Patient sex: M
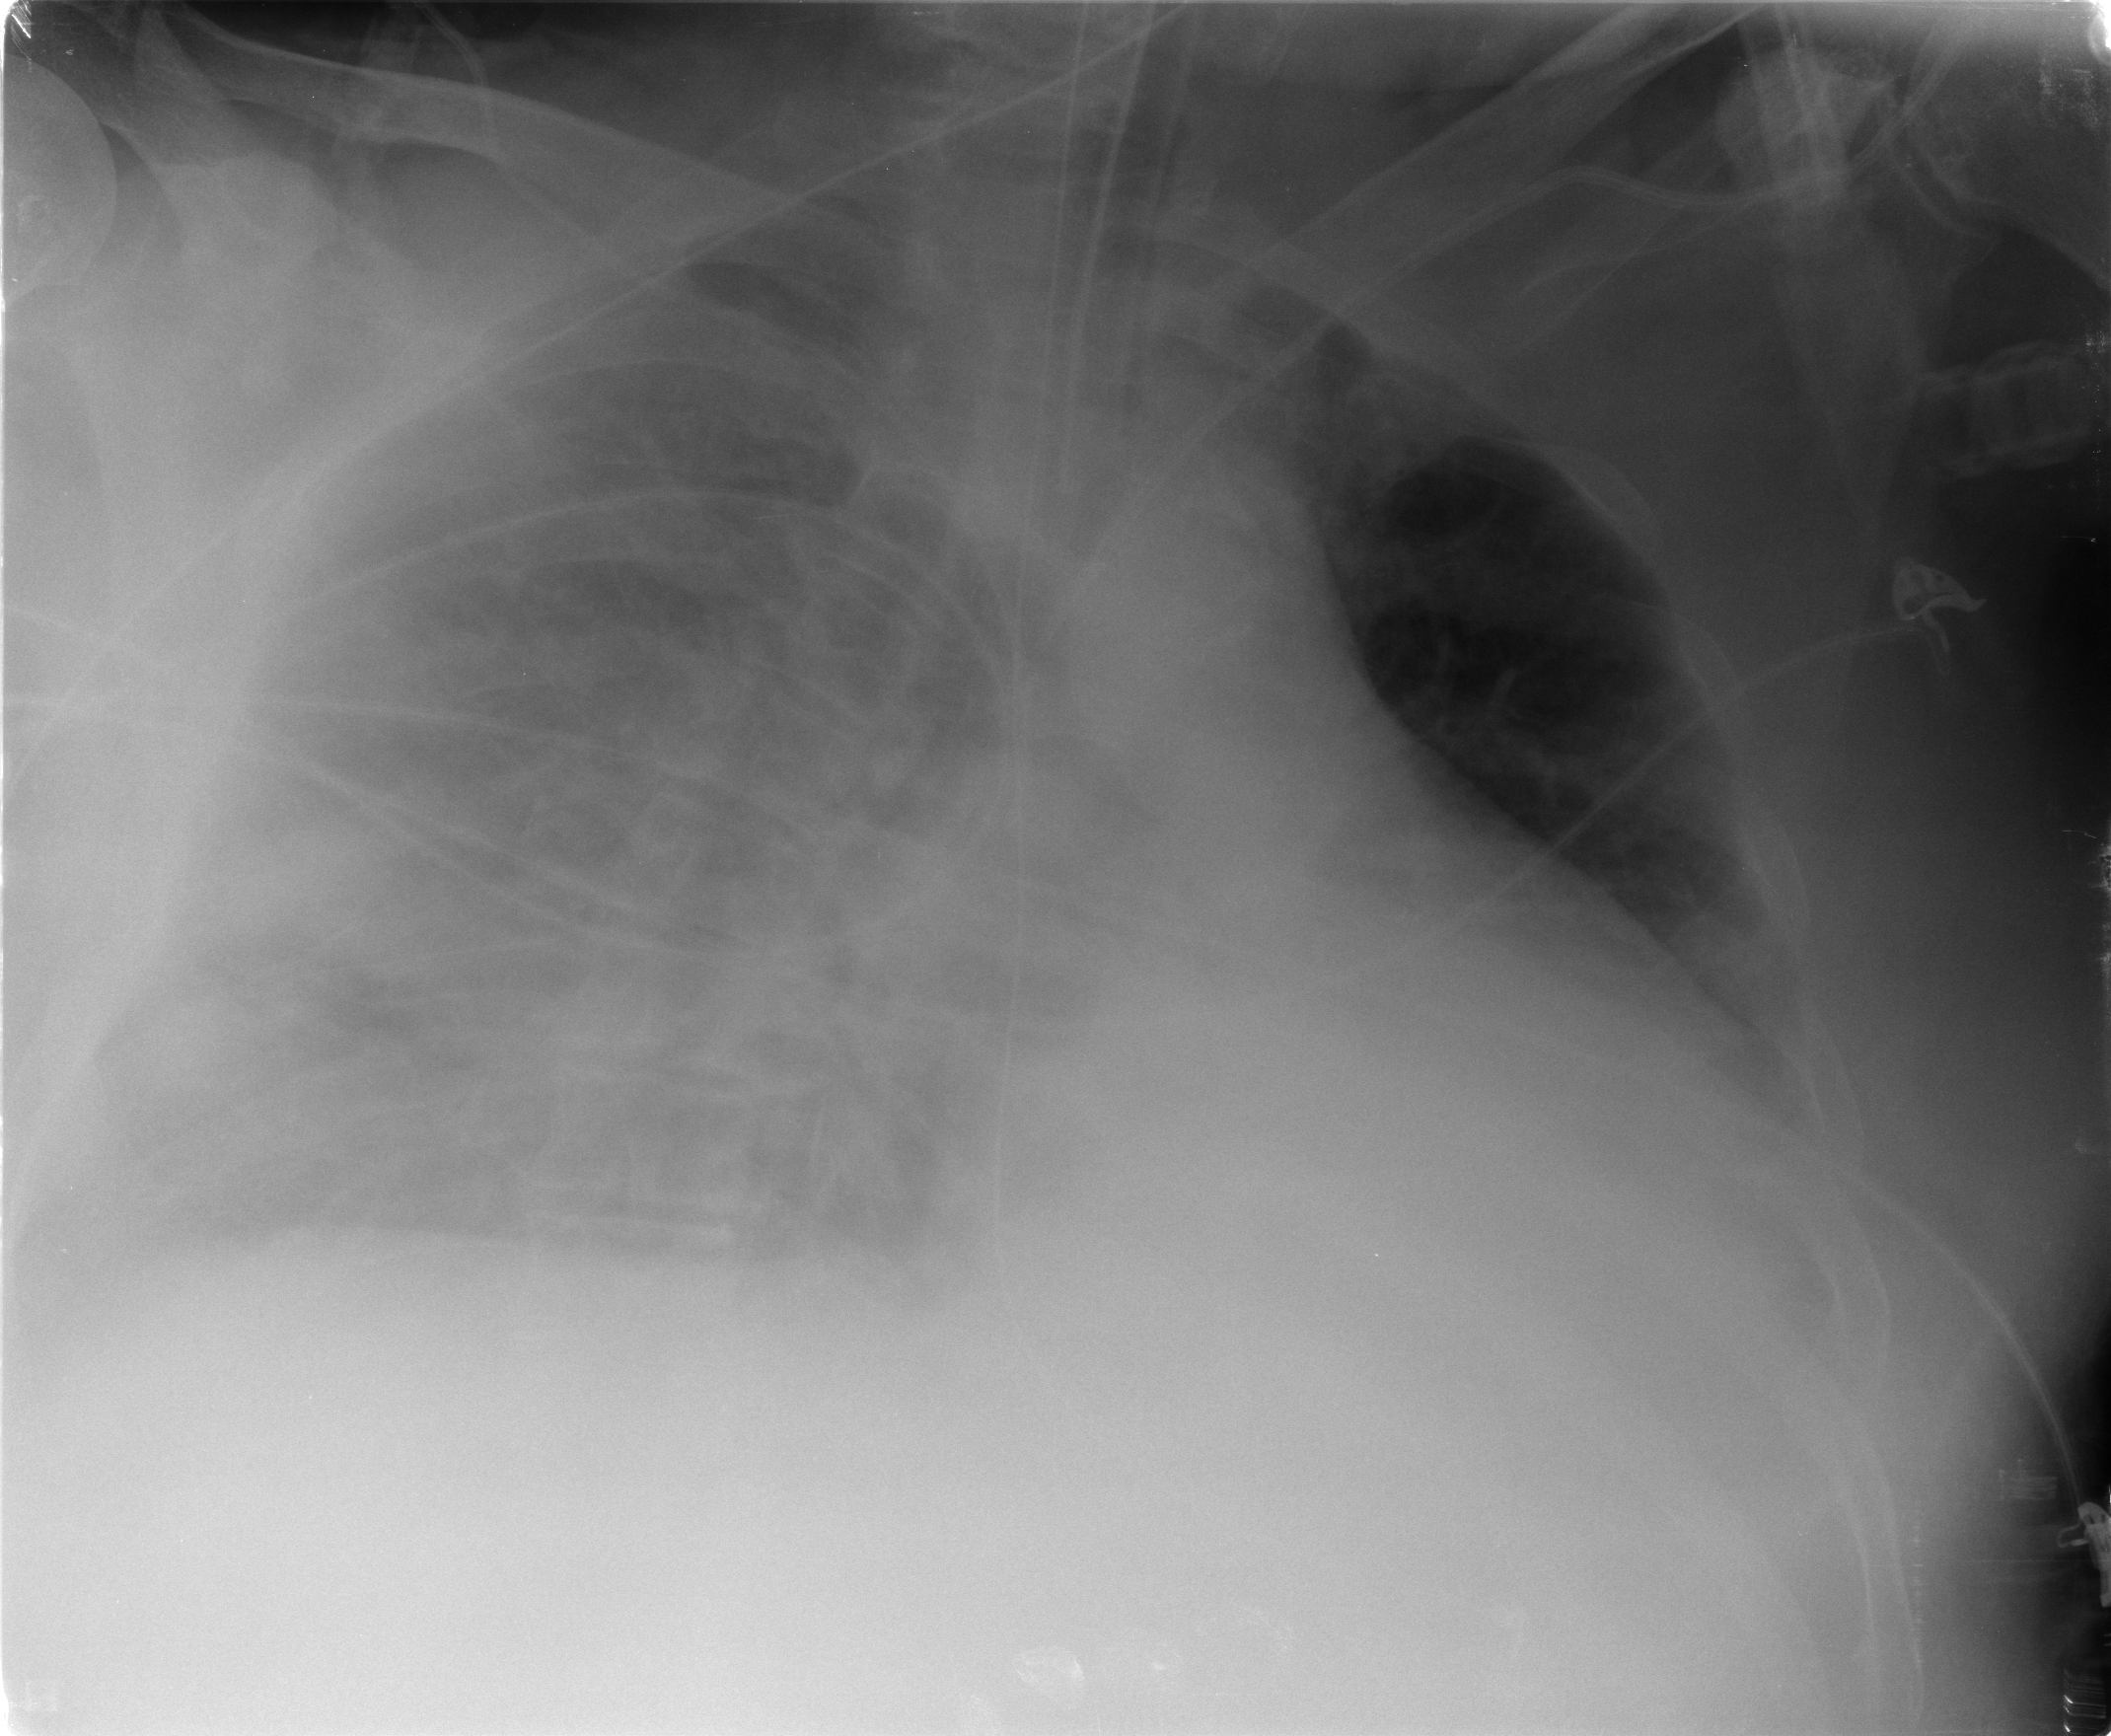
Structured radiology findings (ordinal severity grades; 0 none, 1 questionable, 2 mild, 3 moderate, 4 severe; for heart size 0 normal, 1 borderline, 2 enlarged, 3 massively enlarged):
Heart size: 2
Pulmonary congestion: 2
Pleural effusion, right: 3
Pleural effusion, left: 2
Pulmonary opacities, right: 2
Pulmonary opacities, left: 2
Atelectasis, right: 3
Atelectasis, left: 2